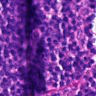
Metastatic tissue present: no